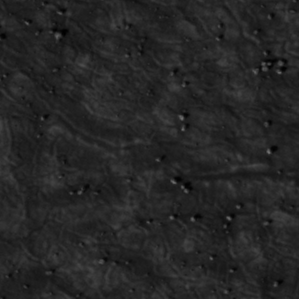
Label: non_frost